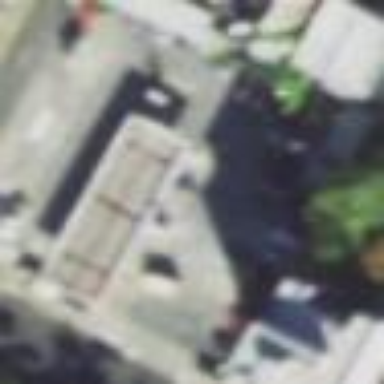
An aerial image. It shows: Fuel station.